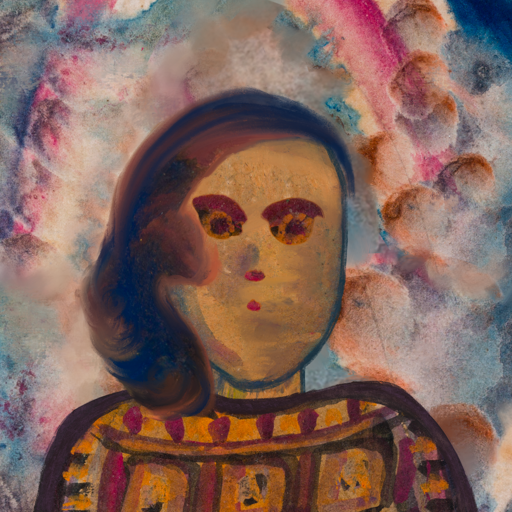
Background: Rupkatha, Head And Neck Front: In_The_Sun, Face Front: Doll, Bust: Doll, Hair Front: Mother_And_Son_Son, Head Accessory: Blank, Second Necklace: Blank, Necklace: Blank, Baby: Blank